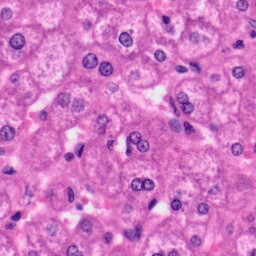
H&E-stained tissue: Liver